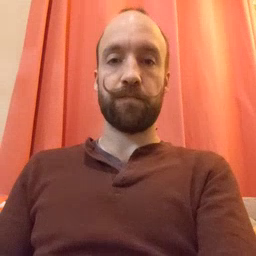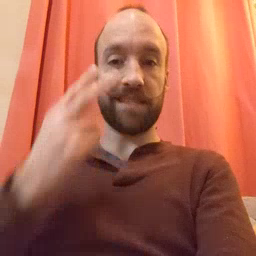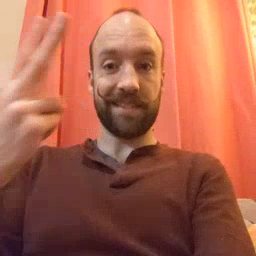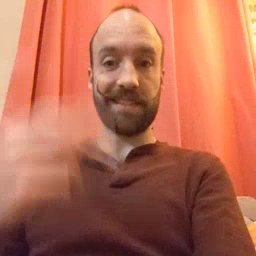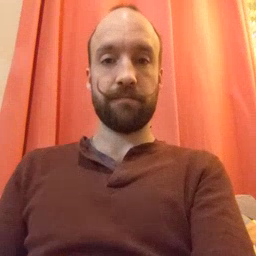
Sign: see